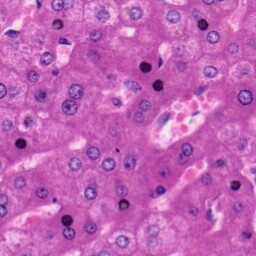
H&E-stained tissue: Liver